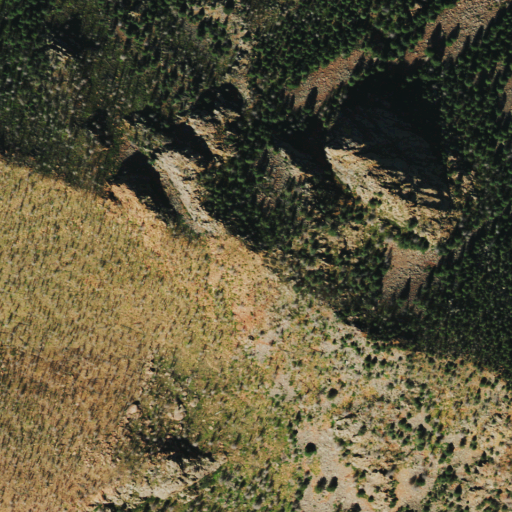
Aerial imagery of mountain in Colorado named Blodgett Peak containing evergreen forest, shrub, and grassland